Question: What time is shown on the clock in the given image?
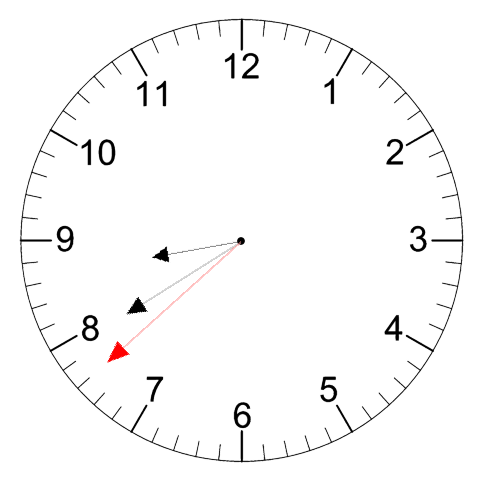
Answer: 08:39:38